The image is the raw acceleration waveform (amplitude versus time) of a rotating-machine vibration signal. Diagnose the rotating machine from this image, choosing from: normal, misalignment, unbalance, looseness.
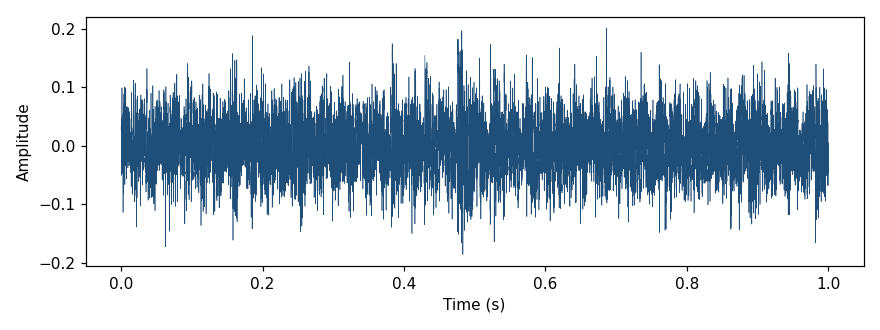
Answer: misalignment